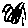
Label: triangle